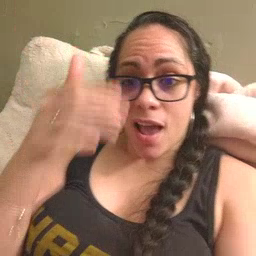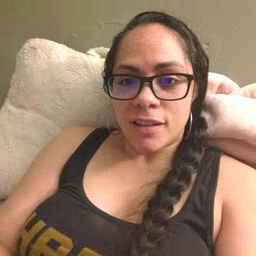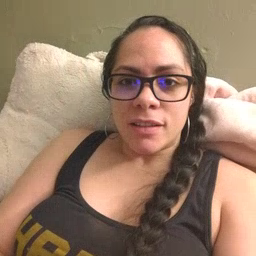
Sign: flag